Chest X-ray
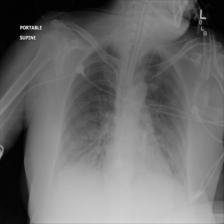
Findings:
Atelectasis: negative
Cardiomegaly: negative
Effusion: negative
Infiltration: positive
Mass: negative
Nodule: negative
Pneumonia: negative
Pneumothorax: negative
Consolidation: negative
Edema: negative
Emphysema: negative
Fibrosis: negative
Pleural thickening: negative
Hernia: negative